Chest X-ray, PA view. Patient: 51 years old, sex F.
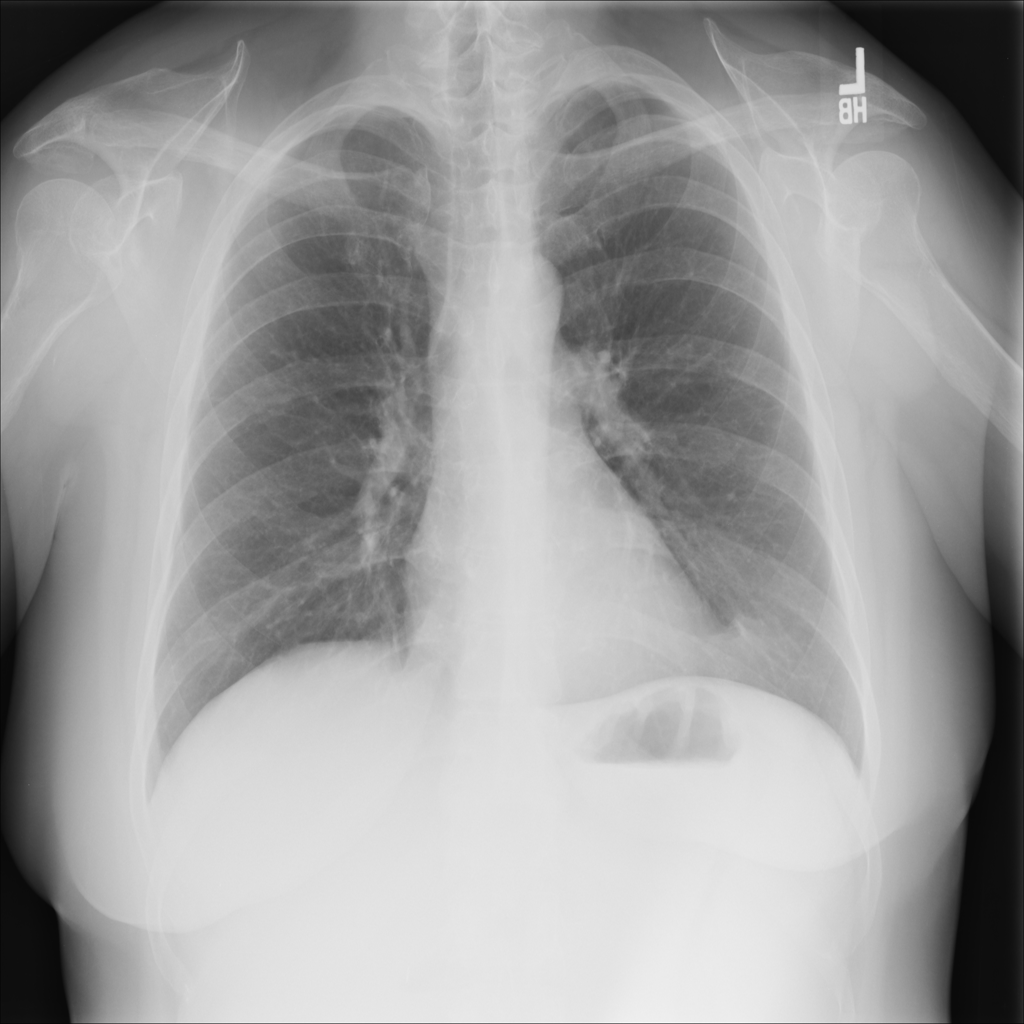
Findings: No Finding